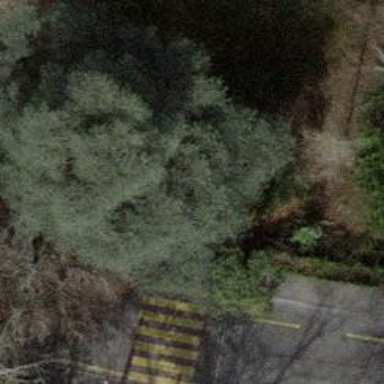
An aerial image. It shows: Evergreen tree with needle-leaved leaves.